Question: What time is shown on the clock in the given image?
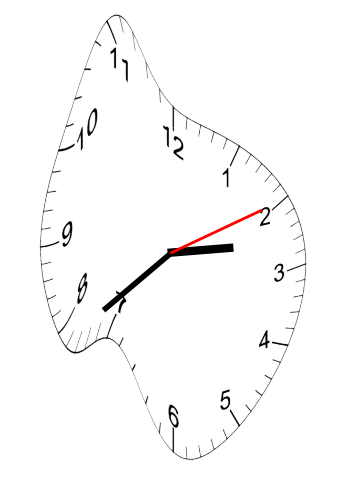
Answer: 02:38:10